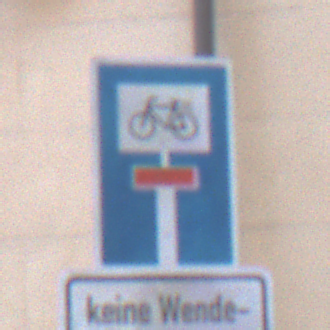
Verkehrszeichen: SackgasseRadverkehrDurchlaessig
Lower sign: HinweisGeaenderteVorfahrtVerkehrsfuehrungVerkehrsregelung3
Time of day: MorningAfternoon
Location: Outdoor (Urban)
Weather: PartlyCloudy
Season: NotSpecified
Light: Natural